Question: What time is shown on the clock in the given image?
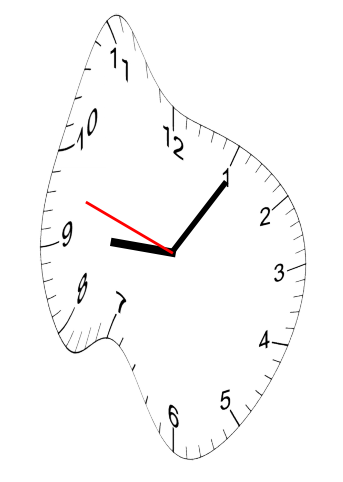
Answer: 09:05:48